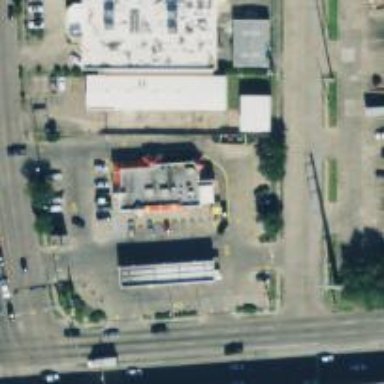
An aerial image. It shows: Convenience shop.